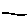
Label: line